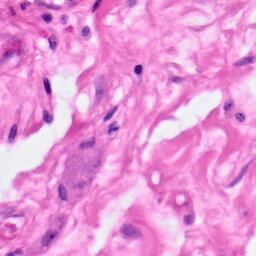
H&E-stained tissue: Pancreatic